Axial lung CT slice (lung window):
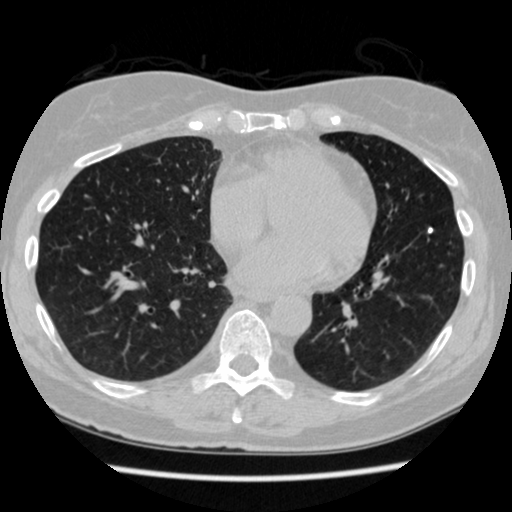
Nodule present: yes
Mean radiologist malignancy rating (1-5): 1